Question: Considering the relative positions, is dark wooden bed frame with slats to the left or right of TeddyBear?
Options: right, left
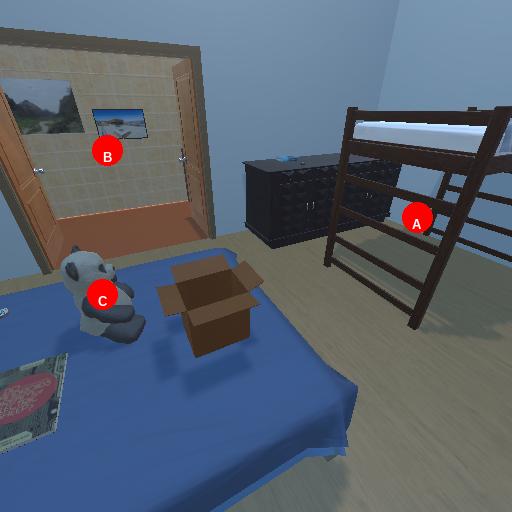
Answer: right